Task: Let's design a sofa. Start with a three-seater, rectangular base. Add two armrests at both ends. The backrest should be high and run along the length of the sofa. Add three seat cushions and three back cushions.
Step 24:
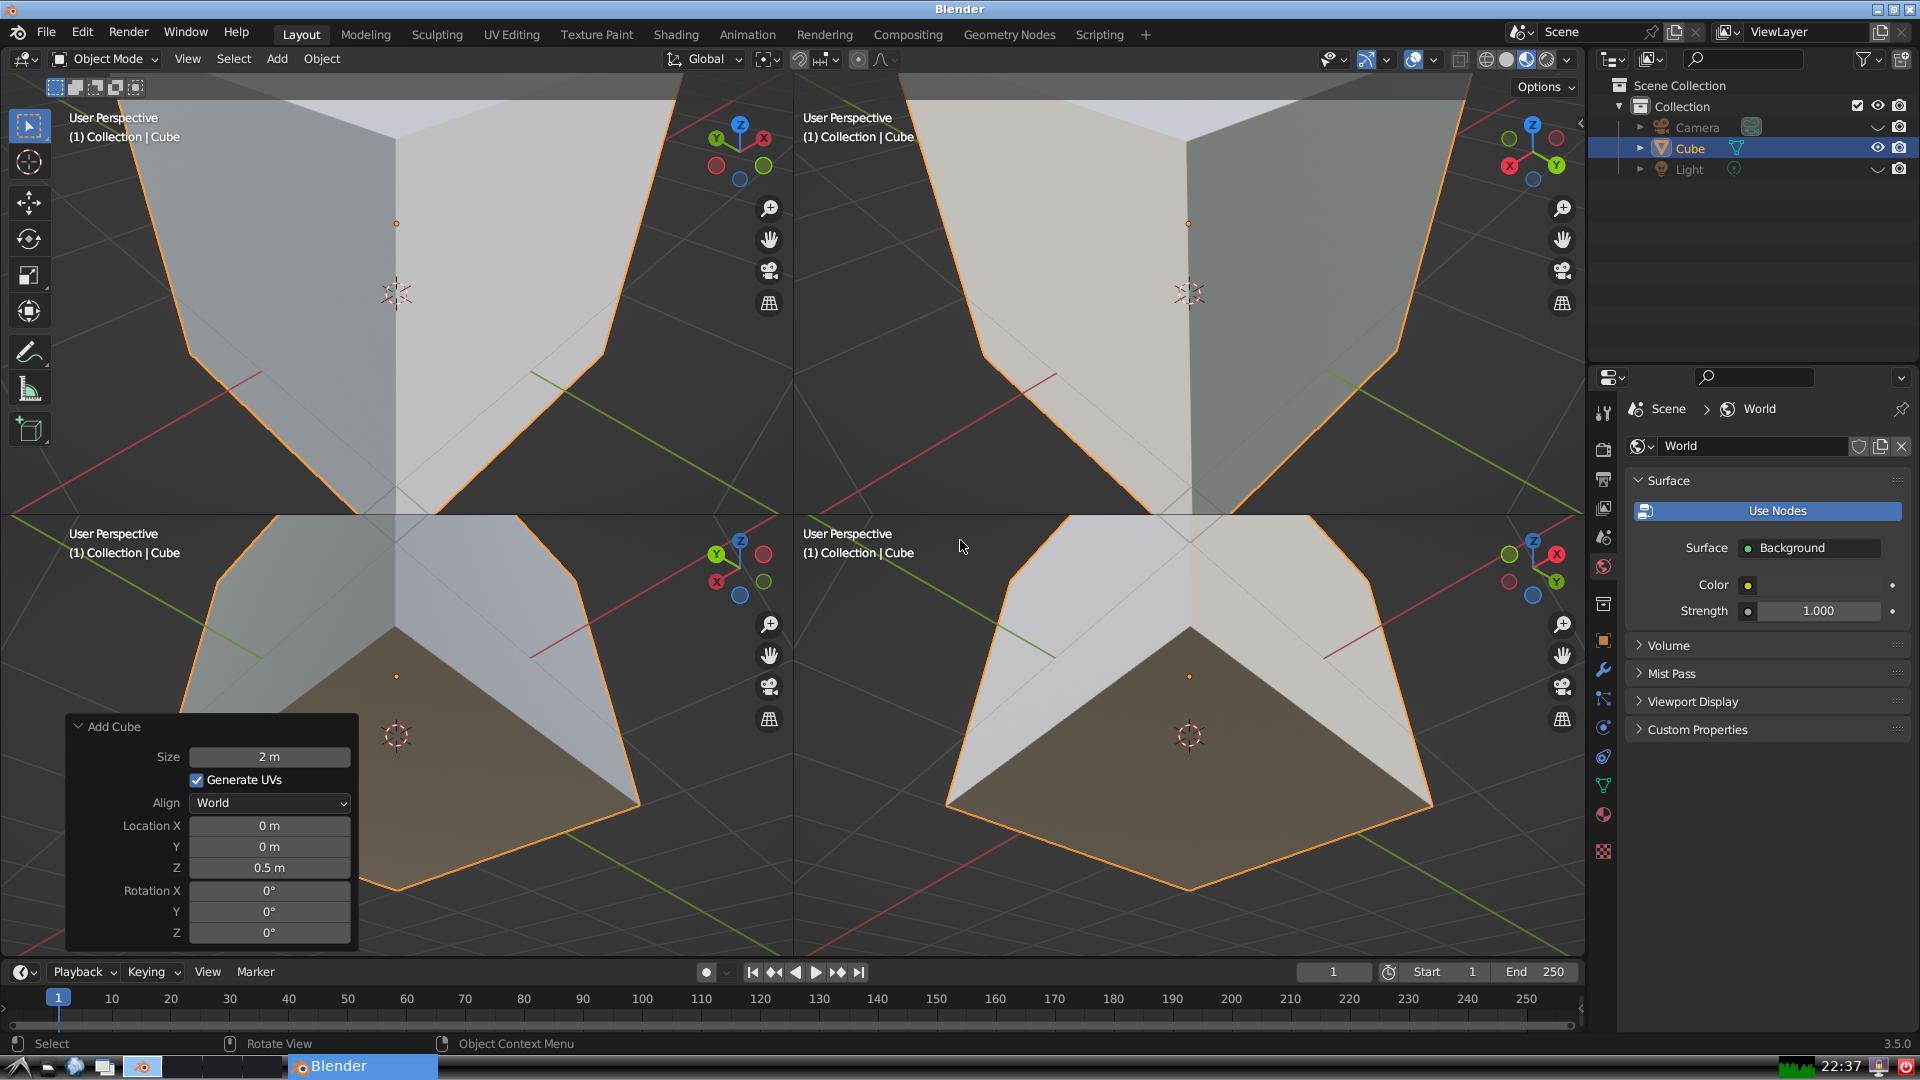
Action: {"key_press": ['Ctrl, Home']}